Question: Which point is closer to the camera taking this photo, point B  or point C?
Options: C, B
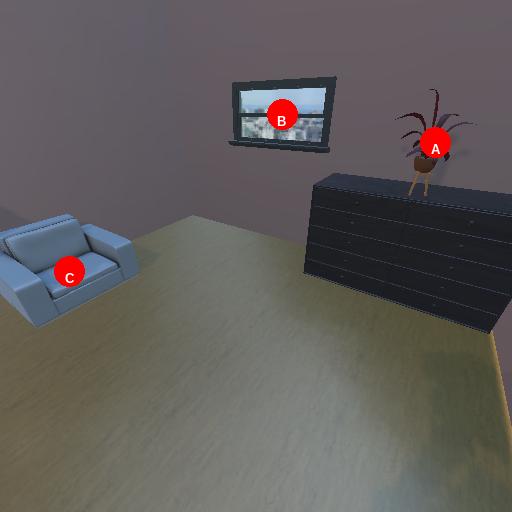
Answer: C